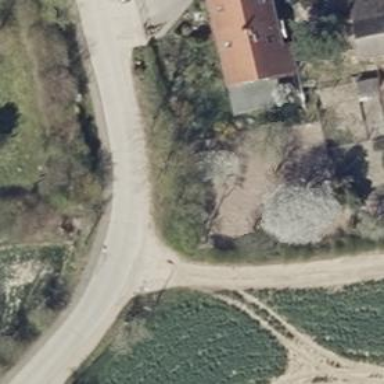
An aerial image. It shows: Tertiary road with surface made of concrete plates.